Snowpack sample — Loveland Pass, Silver Plume, Colorado, USA (2/11/26, 12:00 PM MST)
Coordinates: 39.663, -105.886
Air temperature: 35 °F
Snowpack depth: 82 cm
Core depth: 30 cm
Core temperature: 23 °F
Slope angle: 13°, slope face: 12°
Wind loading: high
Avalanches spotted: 1
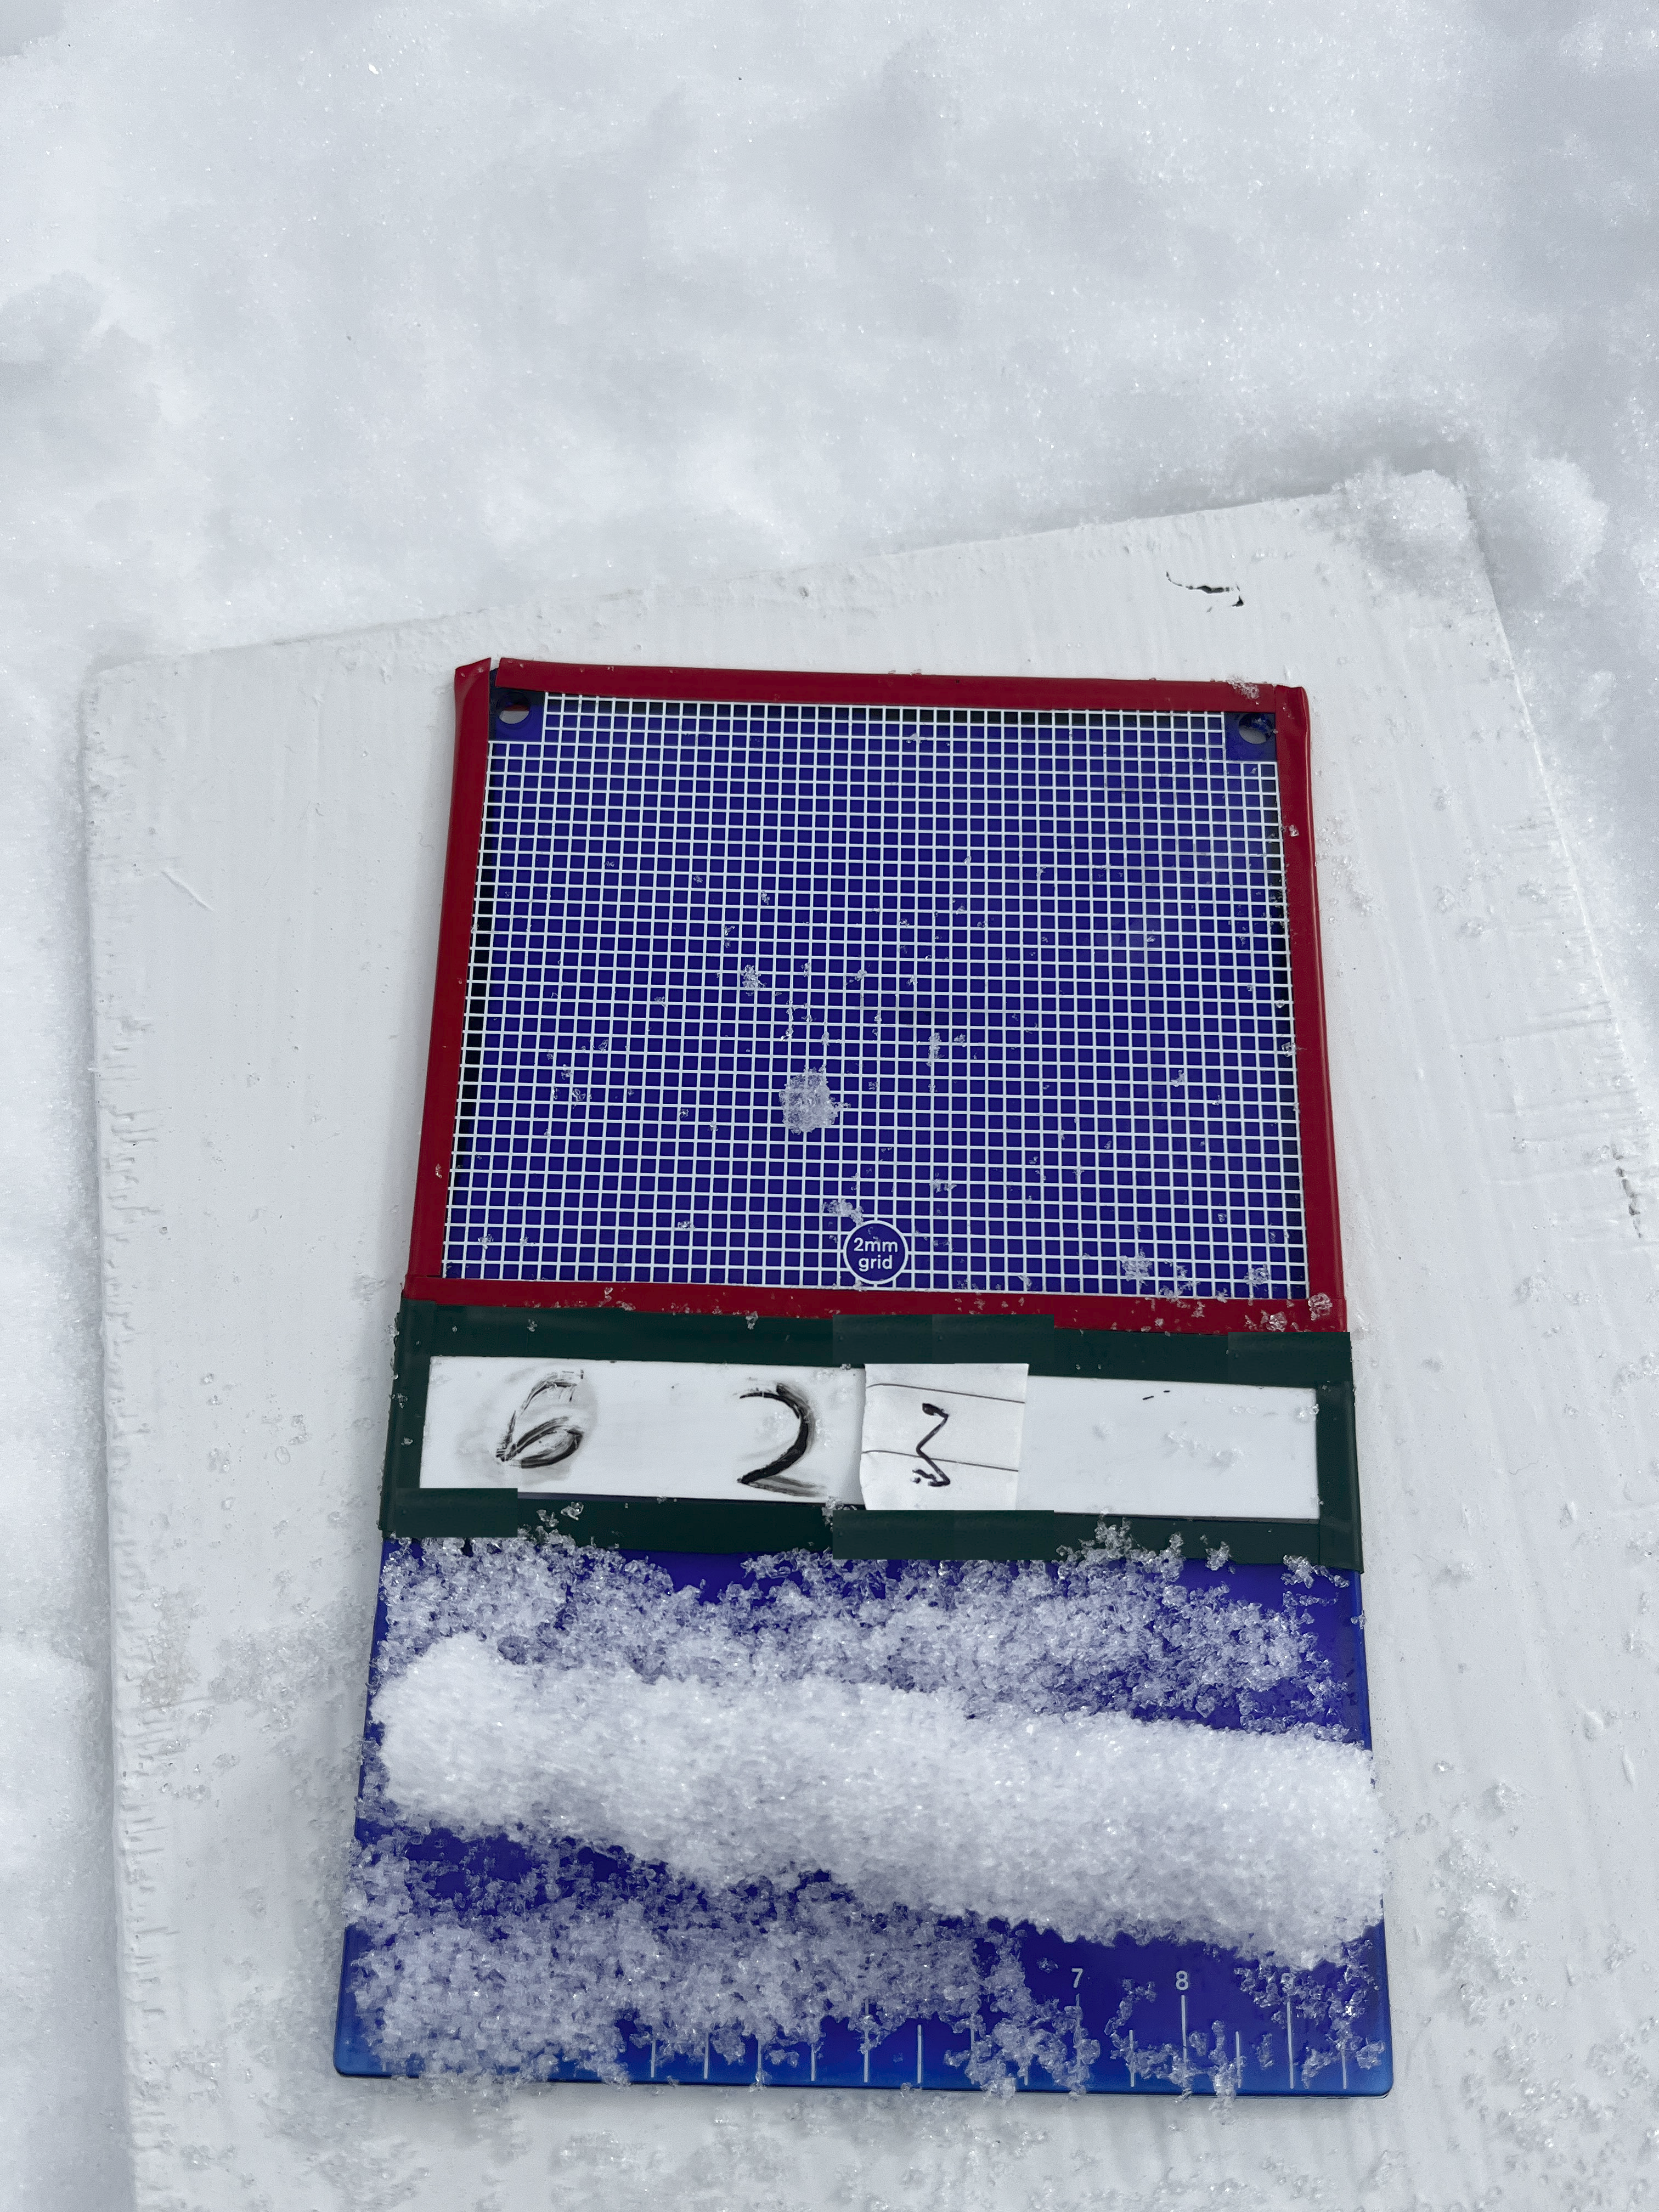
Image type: crystal_card
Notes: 1 small avalanche spotted on the north side of the bowl, lots of wind loading